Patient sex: M
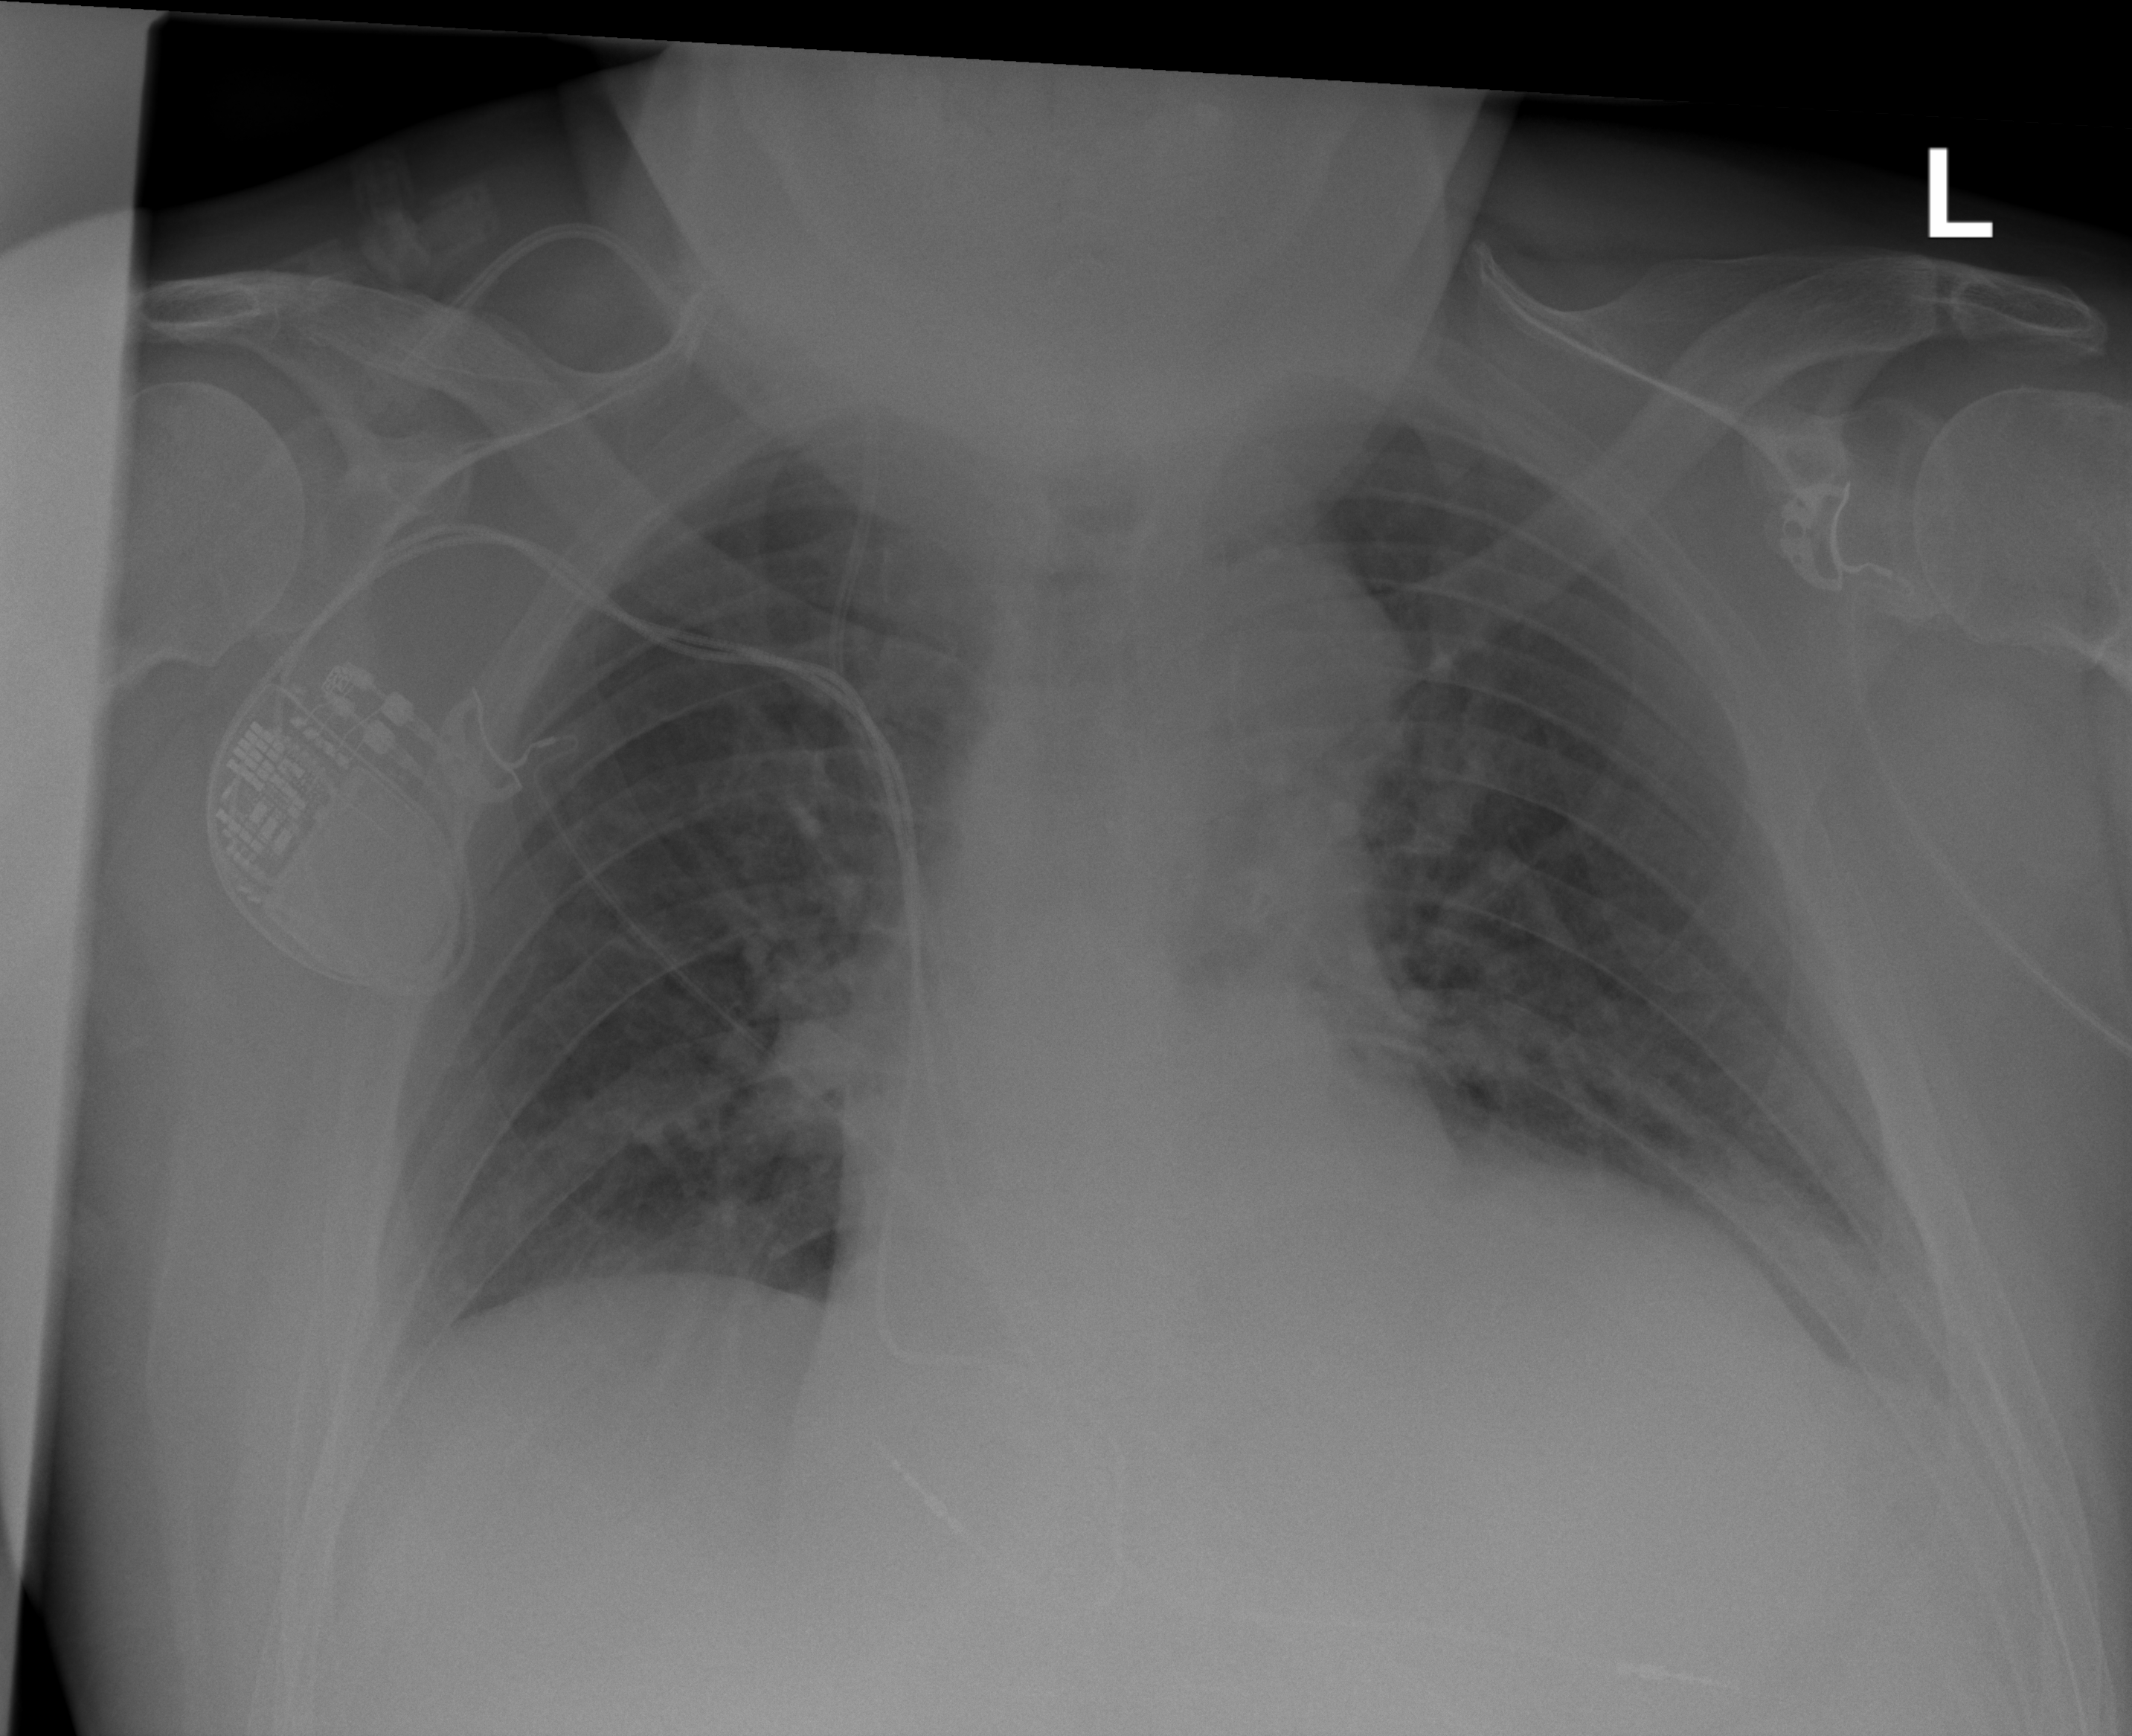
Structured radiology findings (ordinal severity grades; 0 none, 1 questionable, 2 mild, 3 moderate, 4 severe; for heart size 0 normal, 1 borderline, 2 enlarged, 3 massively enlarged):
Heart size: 2
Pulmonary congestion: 0
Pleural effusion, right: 1
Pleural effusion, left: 2
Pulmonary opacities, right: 0
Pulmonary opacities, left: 0
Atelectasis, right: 0
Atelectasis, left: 2